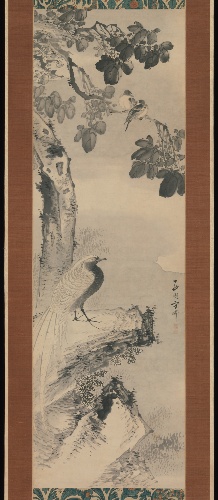
Title: 西園方済筆　梧桐下錦鶏図|Pheasant beneath Paulownia Tree
Artist: Saien Hōsai (Xiyua Fangqi)
Artist bio: 1736?–?1795
Date: 18th century
Object type: Hanging scroll
Classification: Paintings
Medium: Hanging scroll; ink on paper
Culture: Japan
Period: Edo period (1615–1868)
Dimensions: 38 1/2 x 12 3/16 in. (97.8 x 30.9 cm)
Department: Asian Art
Credit line: The Harry G. C. Packard Collection of Asian Art, Gift of Harry G. C. Packard, and Purchase, Fletcher, Rogers, Harris Brisbane Dick, and Louis V. Bell Funds, Joseph Pulitzer Bequest, and The Annenberg Fund Inc. Gift, 1975
Accession year: 1975
Repository: Metropolitan Museum of Art, New York, NY
Tags: Pheasants|Trees